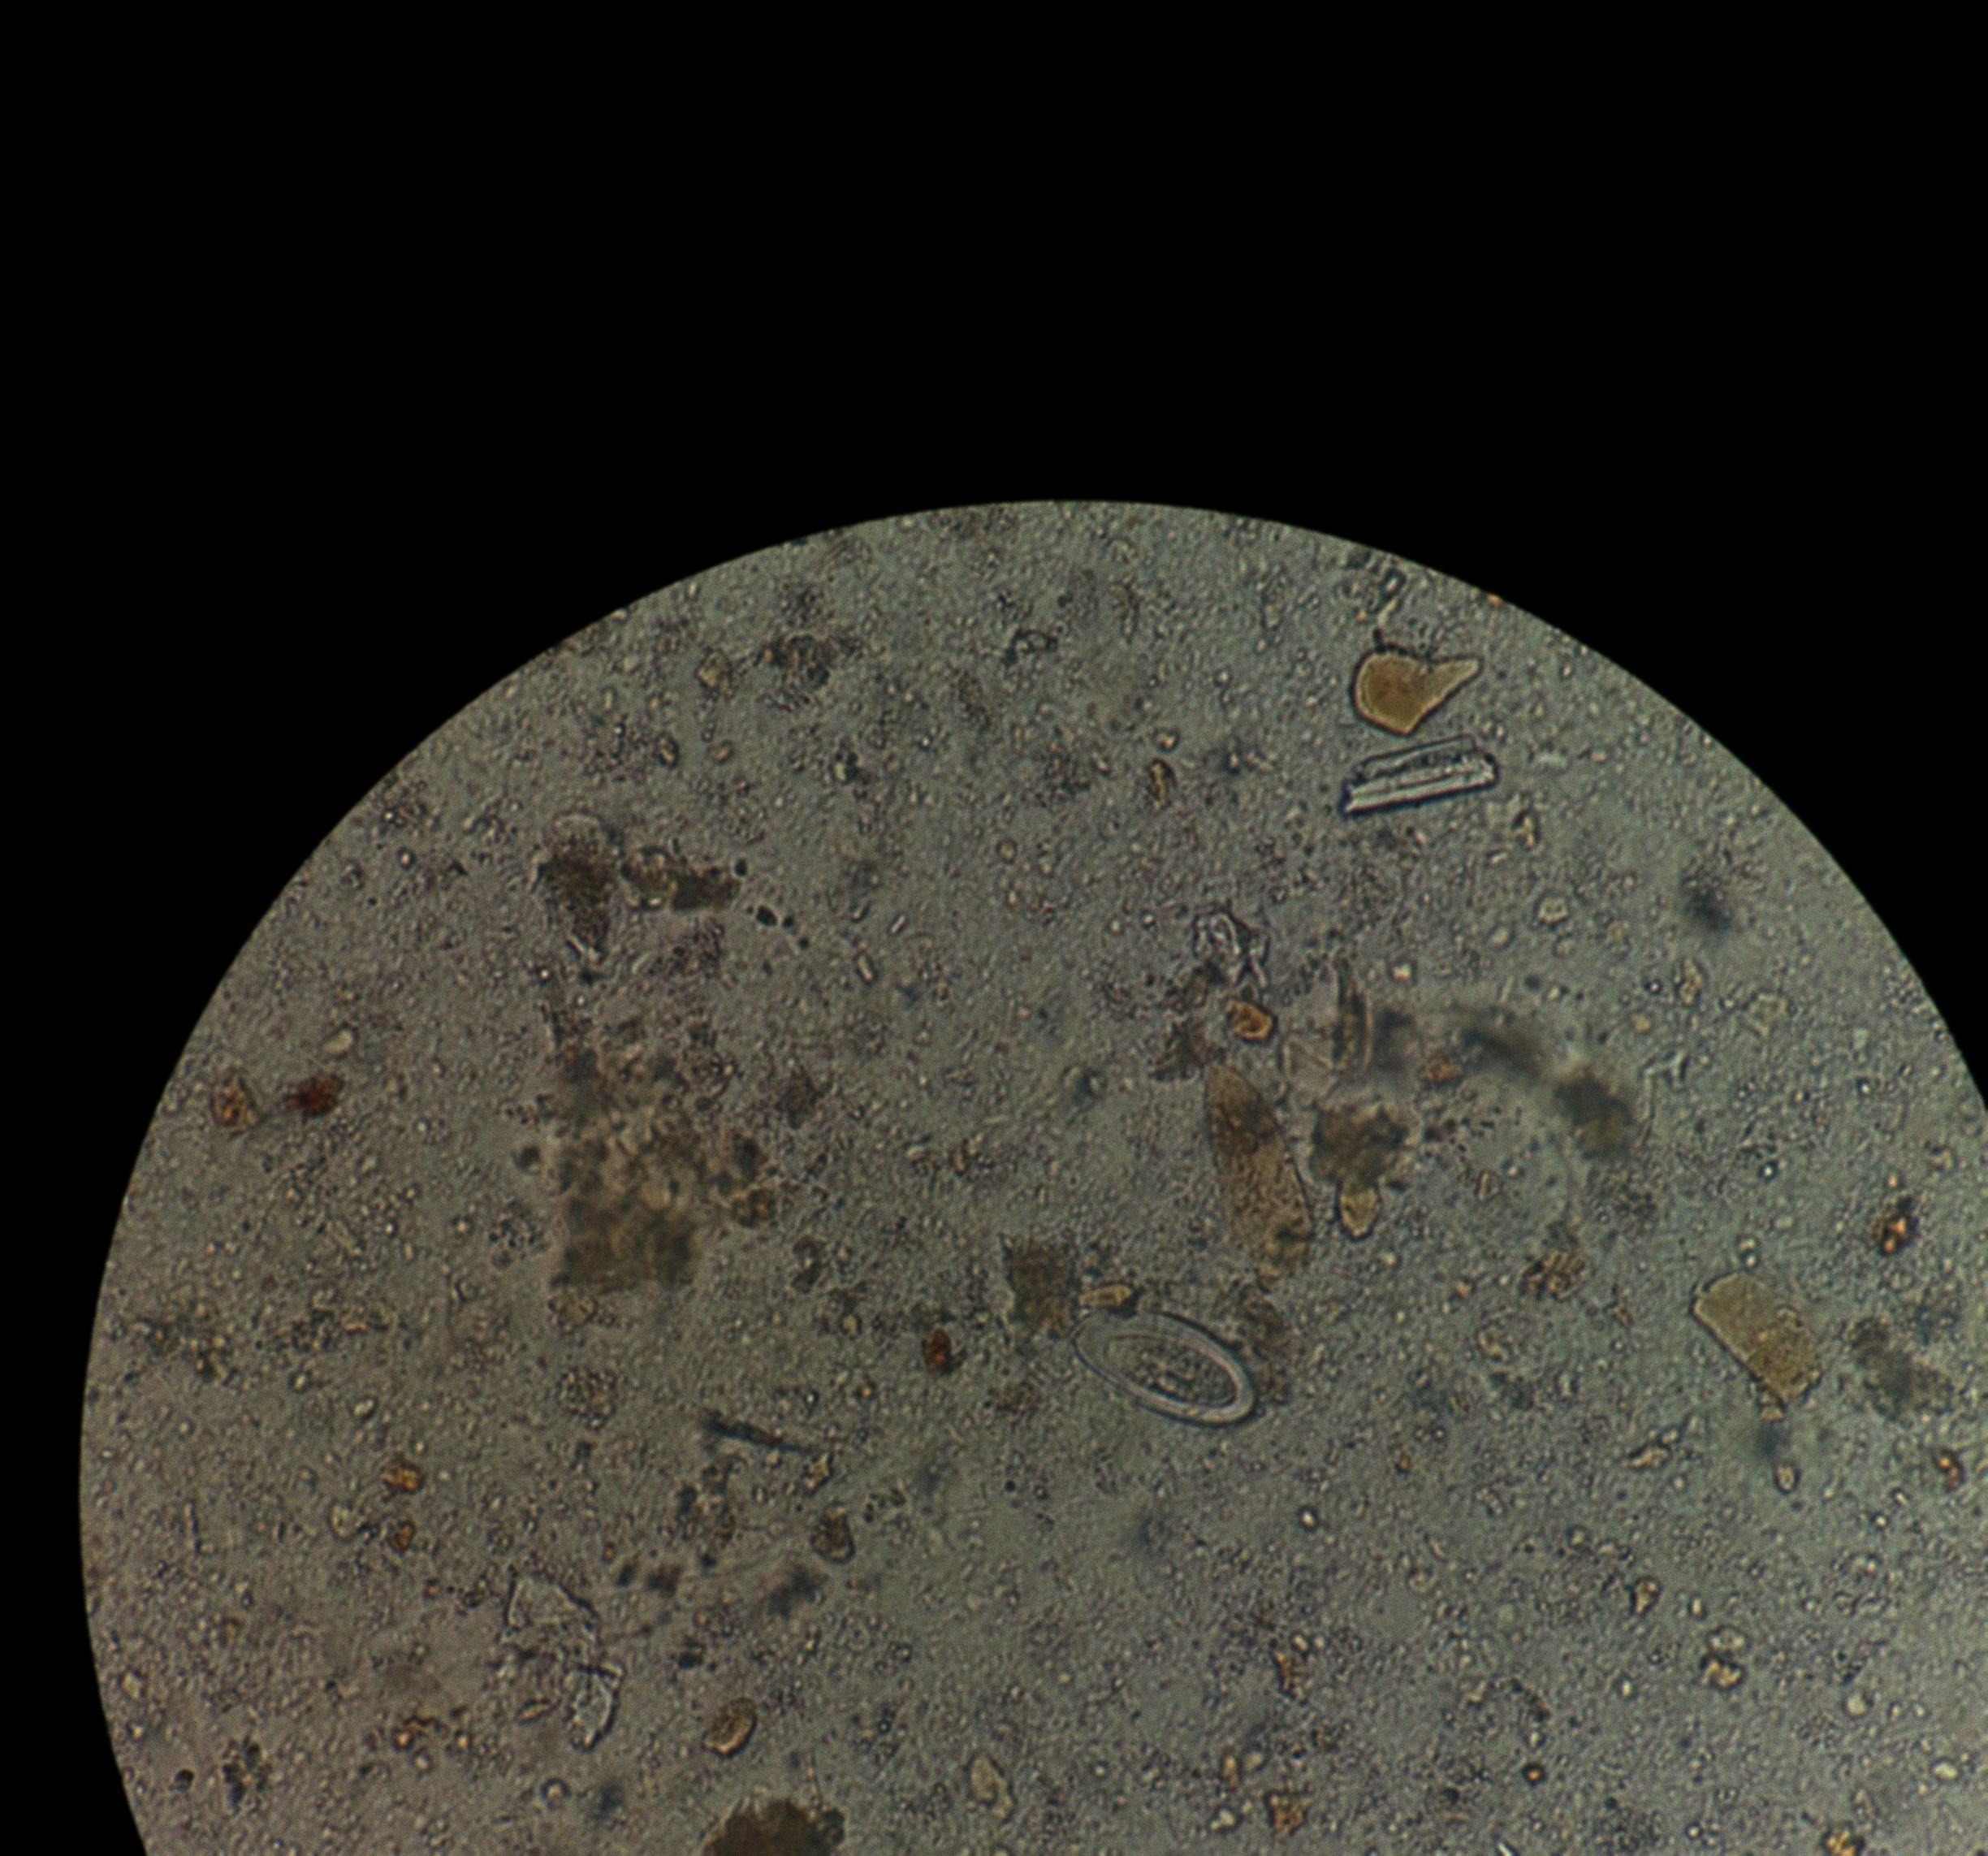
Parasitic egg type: Enterobius vermicularis